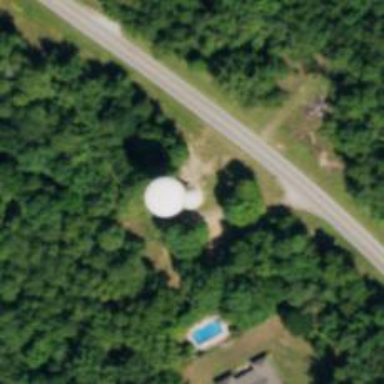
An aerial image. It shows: Water tower that is man-made.